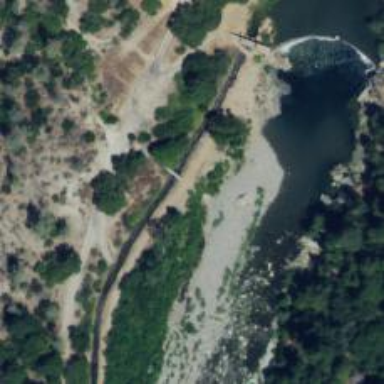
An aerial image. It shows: Aqueduct bridge.